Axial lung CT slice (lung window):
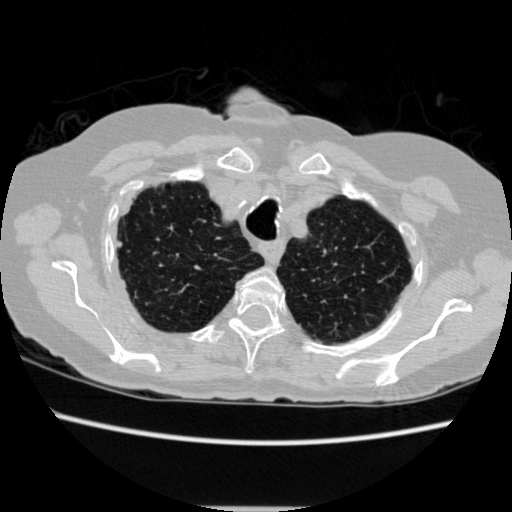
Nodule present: no